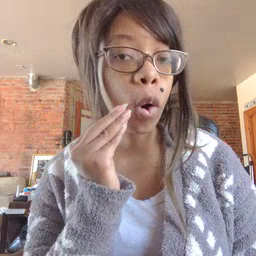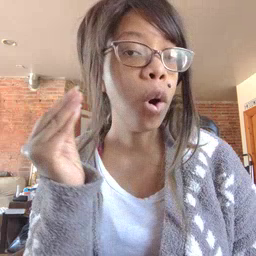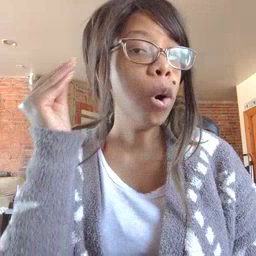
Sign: home